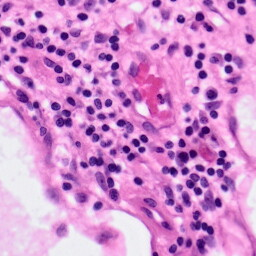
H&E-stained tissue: Pancreatic